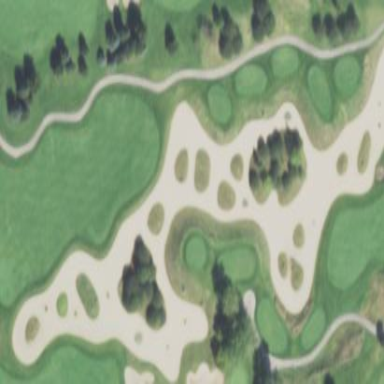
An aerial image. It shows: Golf bunker filled with sandy terrain.